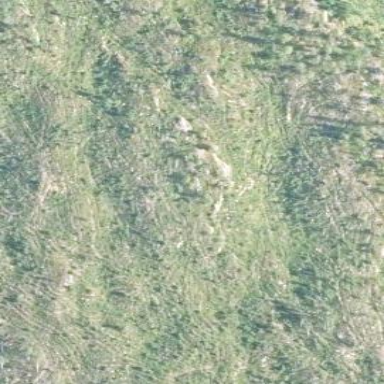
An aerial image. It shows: Needle-leaved woodland.